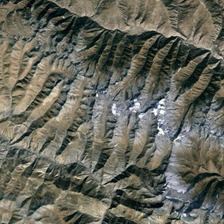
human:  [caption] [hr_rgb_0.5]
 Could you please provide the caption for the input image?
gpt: many long mountain roads are on the green hills .

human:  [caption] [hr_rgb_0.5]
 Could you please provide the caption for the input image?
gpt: it is a piece of khaki irregular mountain .

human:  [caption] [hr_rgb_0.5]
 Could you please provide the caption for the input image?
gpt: the green hills are next to each other in an unbroken line .

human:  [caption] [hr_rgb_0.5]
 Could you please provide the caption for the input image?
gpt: it is a piece of khaki irregular mountain .

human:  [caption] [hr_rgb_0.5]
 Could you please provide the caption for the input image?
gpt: the green hills are next to each other in an unbroken line .